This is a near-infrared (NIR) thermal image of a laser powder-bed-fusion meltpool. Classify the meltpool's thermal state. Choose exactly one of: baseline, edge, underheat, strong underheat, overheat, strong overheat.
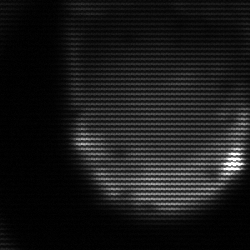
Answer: edge